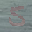
Label: 5